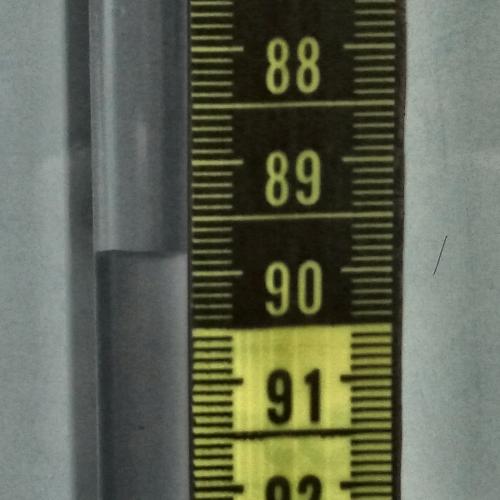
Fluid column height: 89.8 cm